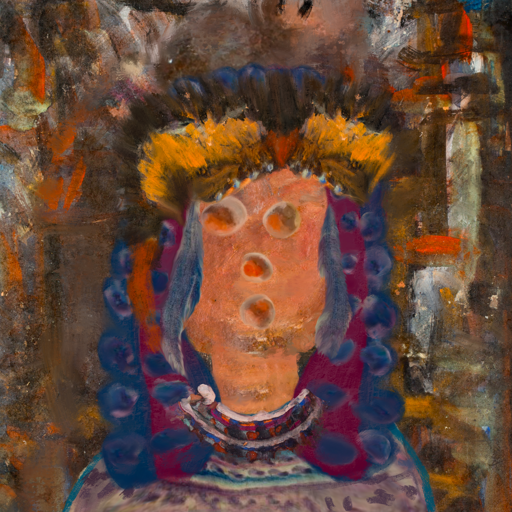
Background: GypsyQueen, Head And Neck Front: Boggyland, Face Front: Rupkatha, Bust: HillGirl, Hair Front: Hill_Girl, Head Accessory: Gypsy_Queen, Second Necklace: Blank, Necklace: Hypocrite_1, Baby: Blank